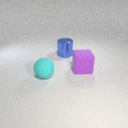
large purple rubber cube to the right of large cyan rubber sphere